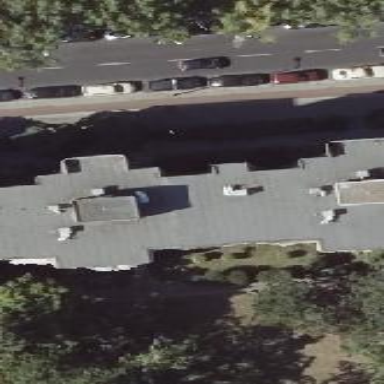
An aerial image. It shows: Modern apartment building with flat roof. The building is grey with dark grey roof.